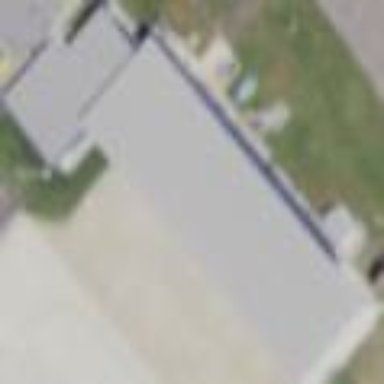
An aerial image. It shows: Hangar building at the airport.